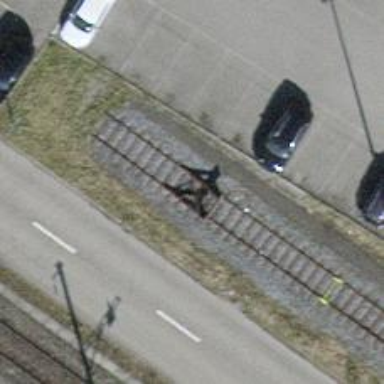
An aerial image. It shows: Railway buffer stop.